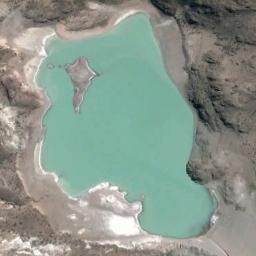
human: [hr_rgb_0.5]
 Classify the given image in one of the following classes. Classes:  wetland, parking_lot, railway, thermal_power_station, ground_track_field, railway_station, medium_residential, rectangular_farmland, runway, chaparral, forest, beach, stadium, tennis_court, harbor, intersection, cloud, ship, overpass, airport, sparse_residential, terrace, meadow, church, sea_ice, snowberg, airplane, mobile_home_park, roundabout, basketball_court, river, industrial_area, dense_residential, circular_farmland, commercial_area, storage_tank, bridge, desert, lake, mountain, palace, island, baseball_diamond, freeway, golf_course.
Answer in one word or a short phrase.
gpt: lake